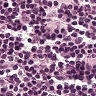
Metastatic tissue present: no